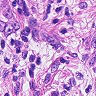
Metastatic tissue present: yes